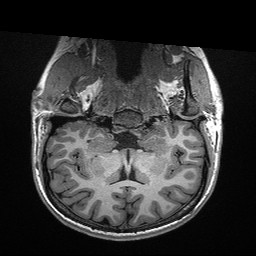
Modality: T1w
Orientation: sagittal
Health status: healthy
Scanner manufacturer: siemens
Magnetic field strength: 3 T
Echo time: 0.00298 s